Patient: sex F, age 80
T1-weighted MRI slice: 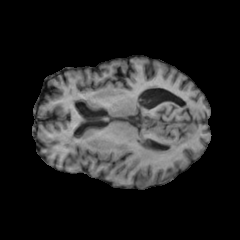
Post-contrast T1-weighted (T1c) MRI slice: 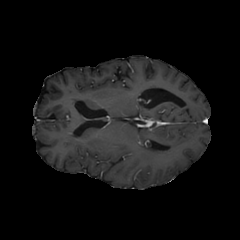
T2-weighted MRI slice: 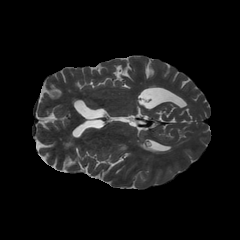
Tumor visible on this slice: yes
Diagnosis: Glioblastoma, IDH-wildtype
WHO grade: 4